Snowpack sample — Buffalo Mountain, Silverthorne, Colorado, USA (1/25/25, 10:11 AM MST)
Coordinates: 39.6222, -106.1139
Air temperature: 22 °F
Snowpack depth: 110 cm
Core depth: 40 cm
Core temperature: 46.4 °F
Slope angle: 12°, slope face: 102°
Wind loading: high
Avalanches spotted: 0
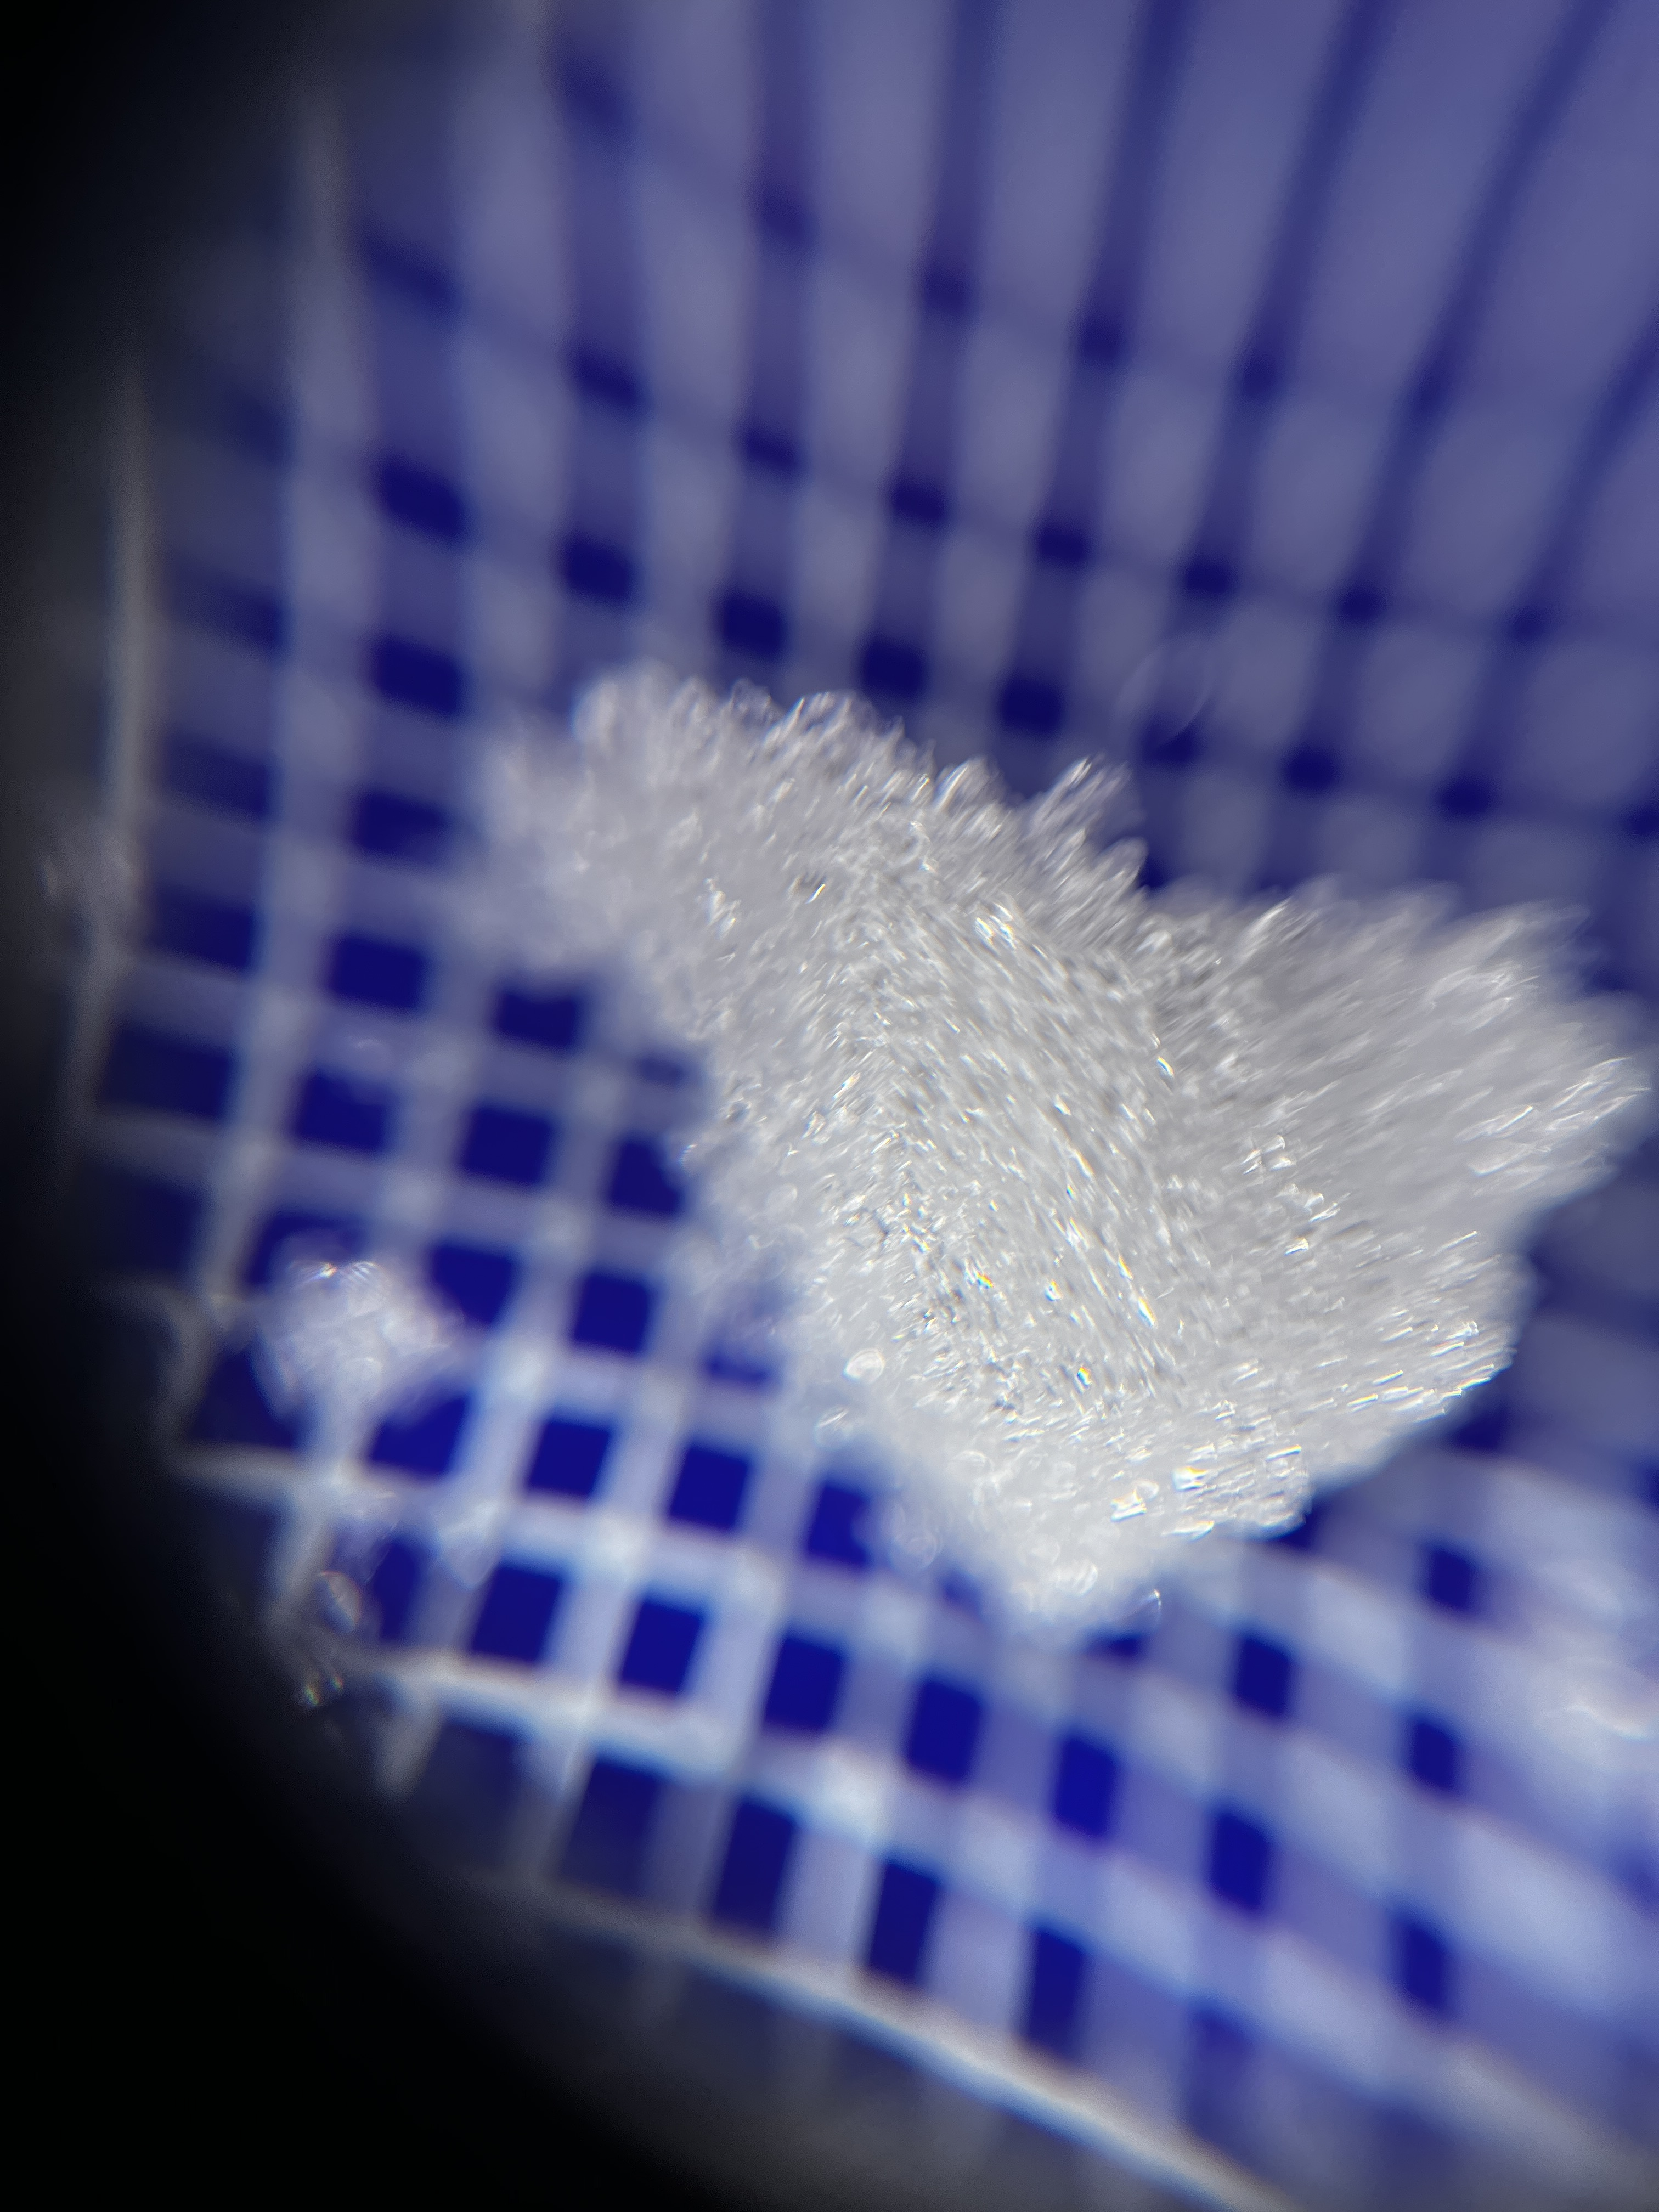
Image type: magnified_profile
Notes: No avalanches nearby, collected on the outskirts of a fire break 15 meters from the treeline, on way to Buffalo and Red Mountain